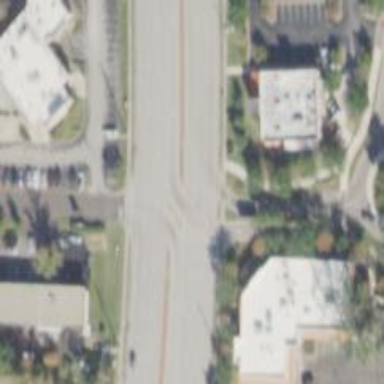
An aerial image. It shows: Asphalt road with primary link designation.